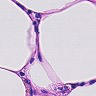
Metastatic tissue present: no